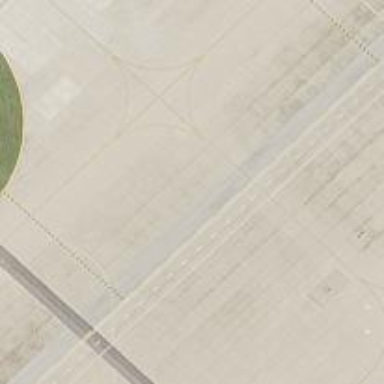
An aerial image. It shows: Image of taxiway at airport.